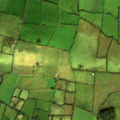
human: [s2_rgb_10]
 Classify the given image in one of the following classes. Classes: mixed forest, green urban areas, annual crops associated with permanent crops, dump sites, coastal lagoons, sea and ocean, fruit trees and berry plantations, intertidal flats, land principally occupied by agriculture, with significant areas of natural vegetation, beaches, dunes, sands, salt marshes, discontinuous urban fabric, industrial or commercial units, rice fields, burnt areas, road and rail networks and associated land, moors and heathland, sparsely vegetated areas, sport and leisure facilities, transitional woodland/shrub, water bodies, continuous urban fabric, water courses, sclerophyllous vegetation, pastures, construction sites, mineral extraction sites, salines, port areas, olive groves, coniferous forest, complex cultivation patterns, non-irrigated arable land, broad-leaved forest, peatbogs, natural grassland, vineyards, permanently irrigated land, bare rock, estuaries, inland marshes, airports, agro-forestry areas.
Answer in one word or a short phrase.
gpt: pastures